Field crop: tomato
Growth stage: 1
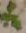
Species: solanum